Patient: sex F, age 34
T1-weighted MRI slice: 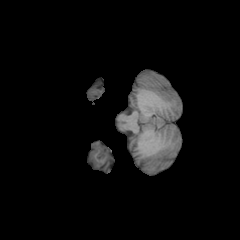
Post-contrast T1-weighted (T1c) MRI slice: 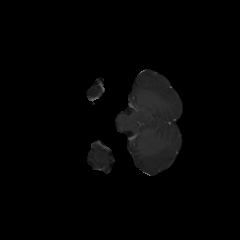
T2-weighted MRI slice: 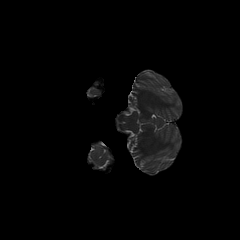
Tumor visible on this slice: no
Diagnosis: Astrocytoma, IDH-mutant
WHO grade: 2